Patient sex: M
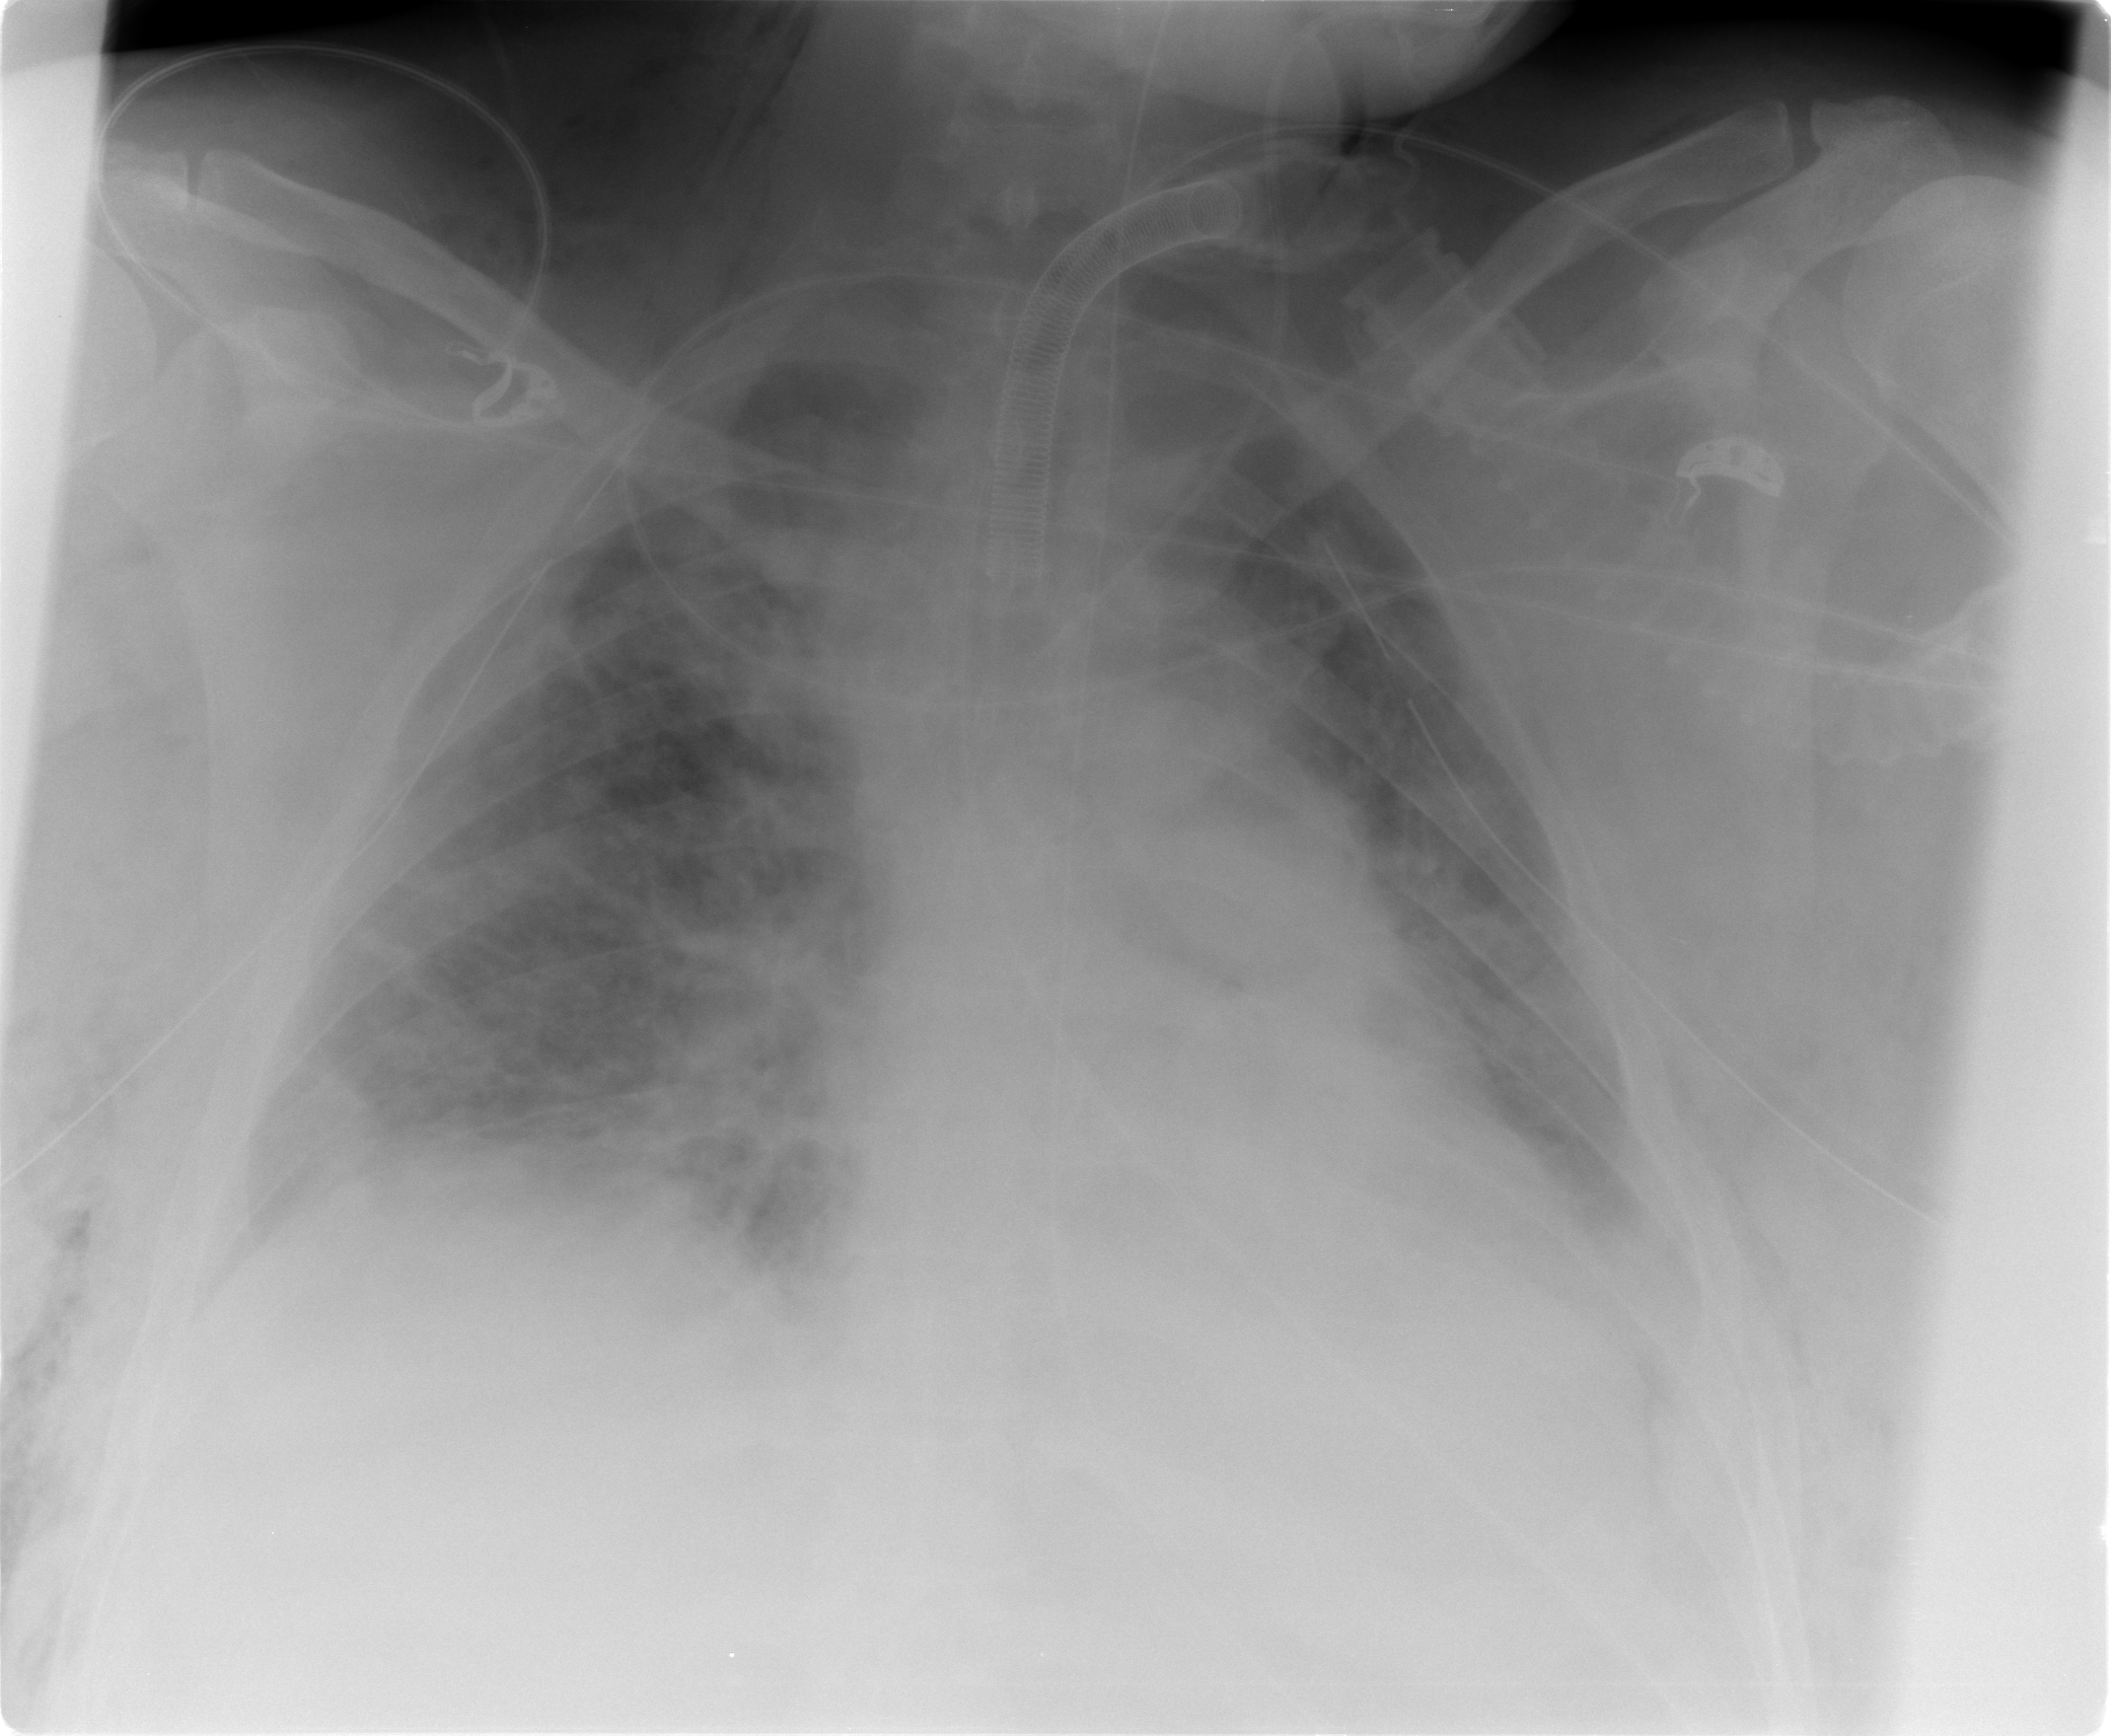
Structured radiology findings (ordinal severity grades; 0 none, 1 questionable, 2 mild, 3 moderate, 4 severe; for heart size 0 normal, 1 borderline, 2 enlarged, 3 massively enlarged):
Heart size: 2
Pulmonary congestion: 3
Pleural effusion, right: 2
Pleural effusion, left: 2
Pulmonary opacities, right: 3
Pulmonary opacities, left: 3
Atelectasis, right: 2
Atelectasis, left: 2